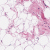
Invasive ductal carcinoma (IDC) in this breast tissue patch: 0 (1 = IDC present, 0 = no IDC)